Question: I wish to determine the intersection point between a ray and a box. The box is defined by its min 3D coordinate and max 3D coordinate and the ray is defined by its origin and the direction to which it points.
Currently, I am forming a plane for each face of the box and I'm intersecting the ray with the plane. If the ray intersects the plane, then I check whether or not the intersection point is actually on the surface of the box. If so, I check whether it is the closest intersection for this ray and I return the closest intersection.
The way I check whether the plane-intersection point is on the box surface itself is through a function
'''
bool PointOnBoxFace(R3Point point, R3Point corner1, R3Point corner2)
{
double min_x = min(corner1.X(), corner2.X());
double max_x = max(corner1.X(), corner2.X());
double min_y = min(corner1.Y(), corner2.Y());
double max_y = max(corner1.Y(), corner2.Y());
double min_z = min(corner1.Z(), corner2.Z());
double max_z = max(corner1.Z(), corner2.Z());
if(point.X() >= min_x && point.X() <= max_x &&
point.Y() >= min_y && point.Y() <= max_y &&
point.Z() >= min_z && point.Z() <= max_z)
return true;
return false;
}
'''
where 'corner1' is one corner of the rectangle for that box face and 'corner2' is the opposite corner. My implementation works most of the time but sometimes it gives me the wrong intersection. Please see image:

The image shows rays coming from the camera's eye and hitting the box surface. The other rays are the normals to the box surface. It can be seen that the one ray in particular (it's actually the normal that is seen) comes out from the "back" of the box, whereas the normal should be coming up from the top of the box. This seems to be strange since there are multiple other rays that hit the top of the box correctly.
I was wondering if the way I'm checking whether the intersection point is on the box is correct or if I should use some other algorithm.
Thanks.
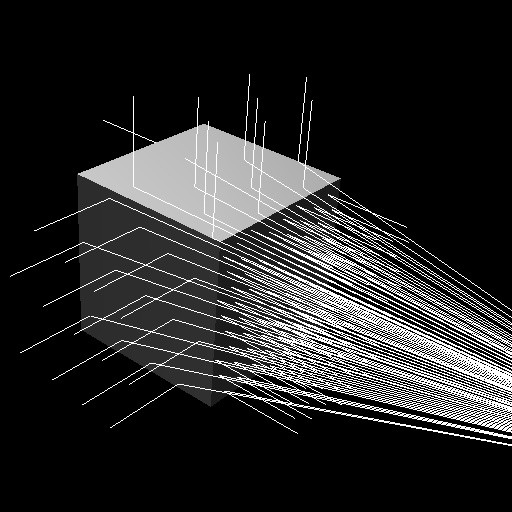
Answer: Increasing things by epsilon is not actually a great way to do this, as you now have a border of size epsilon at the edge of your box through which rays can pass. So you'll get rid of this (relatively common) weird set of errors, and end up with another (rarer) set of weird errors.
I assume that you're already envisioning that your ray is traveling at some speed along its vector and find the time of intersection with each plane. So, for example, if you are intersecting the plane at 'x=x0', and your ray is going in direction '(rx,ry,rz)' from '(0,0,0)', then the time of intersection is 't = x0/rx'. If 't' is negative, ignore it--you're going the other way. If 't' is zero, you have to decide how to handle that special case--if you're in a plane already, do you bounce off it, or pass through it? You may also want to handle 'rx==0' as a special case (so that you can hit the edge of the box).
Anyway, now you have exactly the coordinates where you struck that plane: they are '(t*rx , t*ry , t*rz)'. Now you can just read off whether 't*ry' and 't*rz' are within the rectangle they need to be in (i.e. between the min and max for the cube along those axes). Again, you have to decide whether/how to handle hitting corners as a special case. Furthermore, now you can order your collisions with the various surfaces by time and pick the first one as your collision point.
This allows you to compute, without resorting to arbitrary epsilon-factors, whether and where your ray intersects your cube, to the accuracy possible with floating point arithmetic.
So you just need three functions like the one you've already got: one for testing whether you hit within 'yz' assuming you hit 'x', and the corresponding ones for 'xz' and 'xy' assuming that you hit 'y' and 'z' respectively.
---
Edit: code added to (verbosely) show how to do the tests differently for each axis:
'''
#define X_FACE 0
#define Y_FACE 1
#define Z_FACE 2
#define MAX_FACE 4
// true if we hit a box face, false otherwise
bool hit_face(double uhit,double vhit,
double umin,double umax,double vmin,double vmax)
{
return (umin <= uhit && uhit <= umax && vmin <= vhit && vhit <= vmax);
}
// 0.0 if we missed, the time of impact otherwise
double hit_box(double rx,double ry, double rz,
double min_x,double min_y,double min_z,
double max_x,double max_y,double max_z)
{
double times[6];
bool hits[6];
int faces[6];
double t;
if (rx==0) { times[0] = times[1] = 0.0; }
else {
t = min_x/rx;
times[0] = t; faces[0] = X_FACE;
hits[0] = hit_box(t*ry , t*rz , min_y , max_y , min_z , max_z);
t = max_x/rx;
times[1] = t; faces[1] = X_FACE + MAX_FACE;
hits[1] = hit_box(t*ry , t*rz , min_y , max_y , min_z , max_z);
}
if (ry==0) { times[2] = times[3] = 0.0; }
else {
t = min_y/ry;
times[2] = t; faces[2] = Y_FACE;
hits[2] = hit_box(t*rx , t*rz , min_x , max_x , min_z , max_z);
t = max_y/ry;
times[3] = t; faces[3] = Y_FACE + MAX_FACE;
hits[3] = hit_box(t*rx , t*rz , min_x , max_x , min_z , max_z);
}
if (rz==0) { times[4] = times[5] = 0.0; }
else {
t = min_z/rz;
times[4] = t; faces[4] = Z_FACE;
hits[4] = hit_box(t*rx , t*ry , min_x , max_x , min_y , max_y);
t = max_z/rz;
times[5] = t; faces[5] = Z_FACE + MAX_FACE;
hits[5] = hit_box(t*rx , t*ry , min_x , max_x , min_y , max_y);
}
int first = 6;
t = 0.0;
for (int i=0 ; i<6 ; i++) {
if (times[i] > 0.0 && (times[i]<t || t==0.0)) {
first = i;
t = times[i];
}
}
if (first>5) return 0.0; // Found nothing
else return times[first]; // Probably want hits[first] and faces[first] also....
}
'''
(I just typed this, didn't compile it, so beware of bugs.)
(Edit: just corrected an 'i' -> 'first'.)
Anyway, the point is that you treat the three directions separately, and test to see whether the impact has occurred within the right box in (u,v) coordinates, where (u,v) are either (x,y), (x,z), or (y,z) depending on which plane you hit.